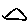
Label: triangle